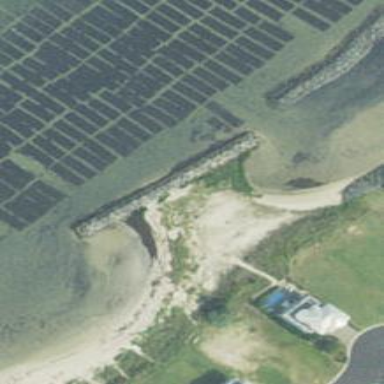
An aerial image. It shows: Breakwater structure.